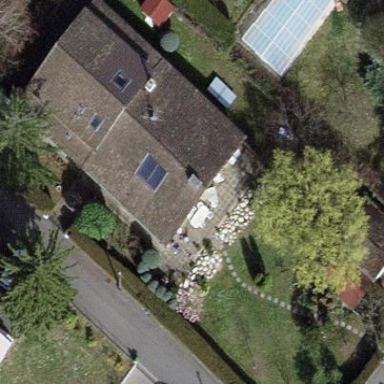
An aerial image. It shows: Garden enclosed by fence.